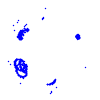
Particle: kaon